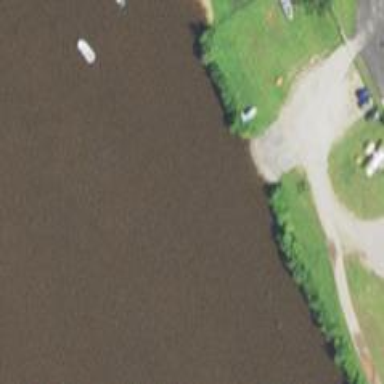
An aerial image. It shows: Slipway on leisure land.